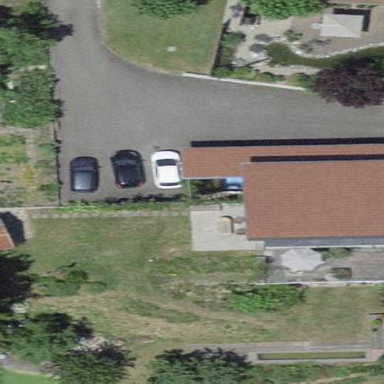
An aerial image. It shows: Simple and straightforward house.